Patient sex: F
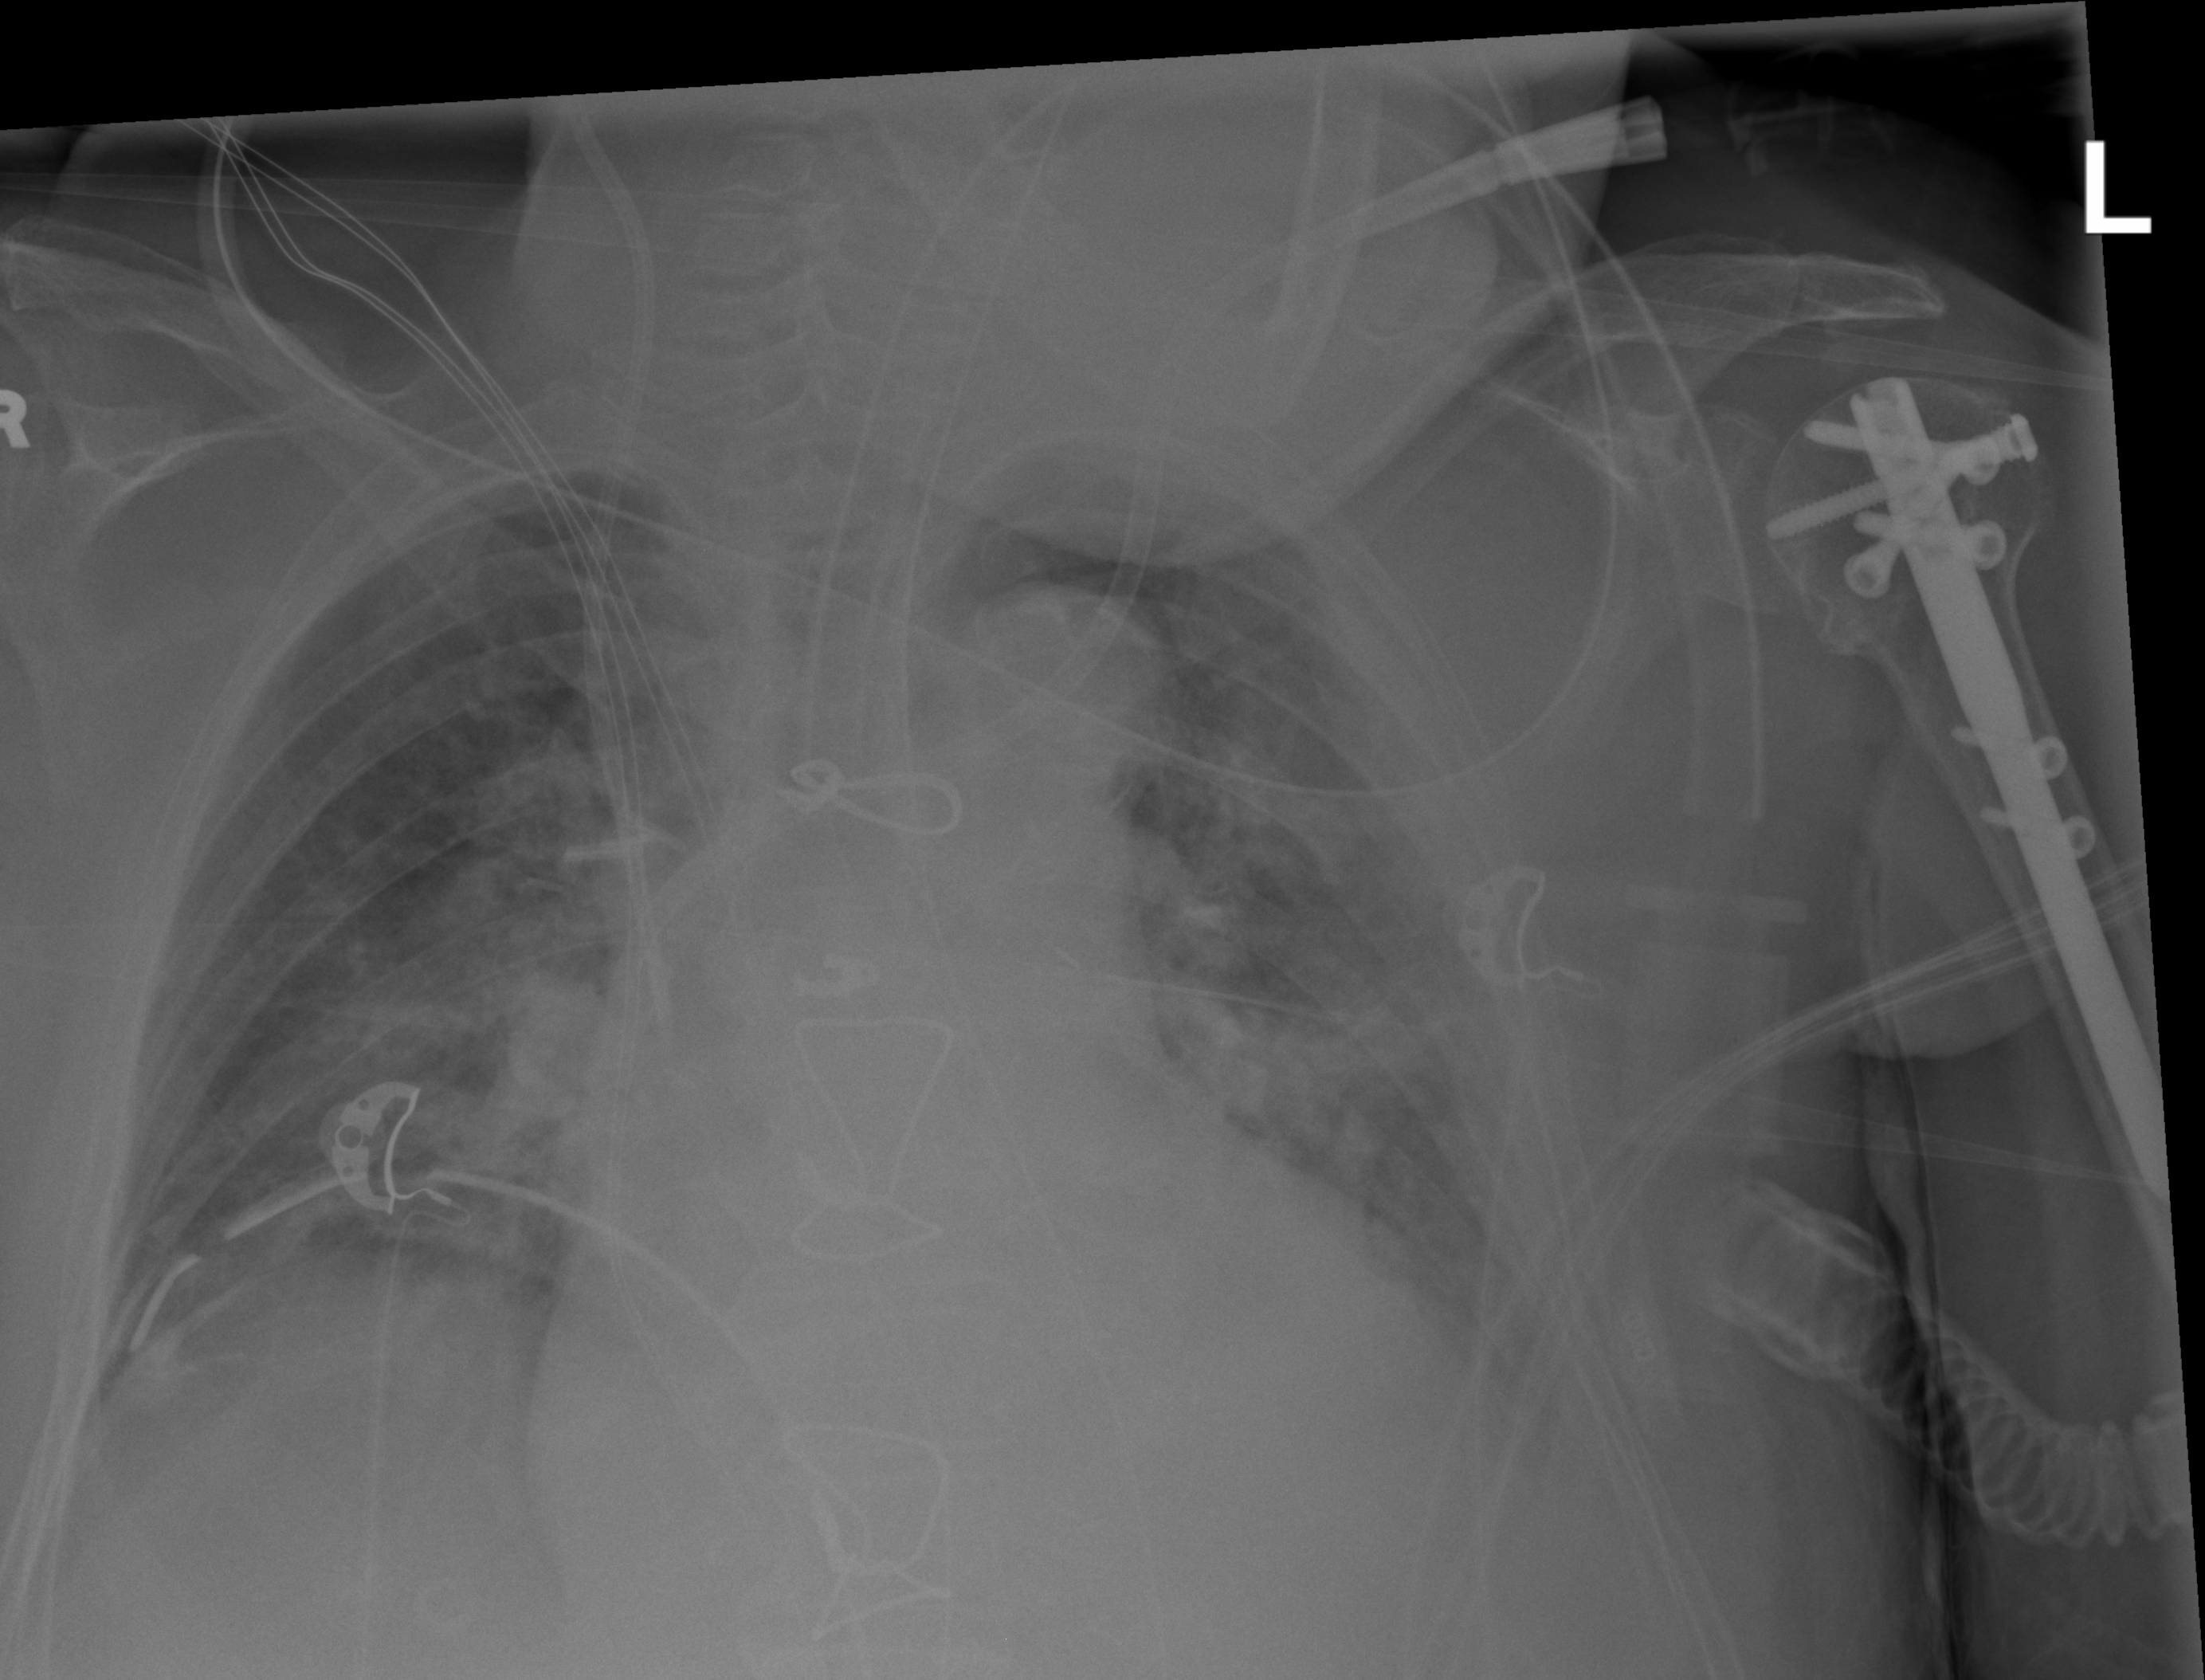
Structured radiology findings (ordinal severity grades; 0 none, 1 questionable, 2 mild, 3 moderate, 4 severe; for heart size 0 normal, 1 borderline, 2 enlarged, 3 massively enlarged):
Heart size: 2
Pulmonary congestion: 3
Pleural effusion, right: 0
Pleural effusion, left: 2
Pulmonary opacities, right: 3
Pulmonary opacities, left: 3
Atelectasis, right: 2
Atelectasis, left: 2